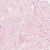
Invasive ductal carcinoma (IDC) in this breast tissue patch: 0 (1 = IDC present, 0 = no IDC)